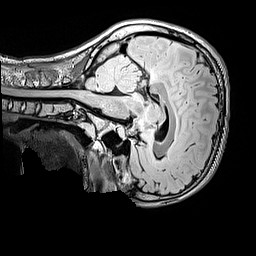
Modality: FLAIR
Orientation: sagittal
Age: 11
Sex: female
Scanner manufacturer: siemens
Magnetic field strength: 3 T
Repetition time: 5 s
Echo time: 0.388 s